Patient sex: M
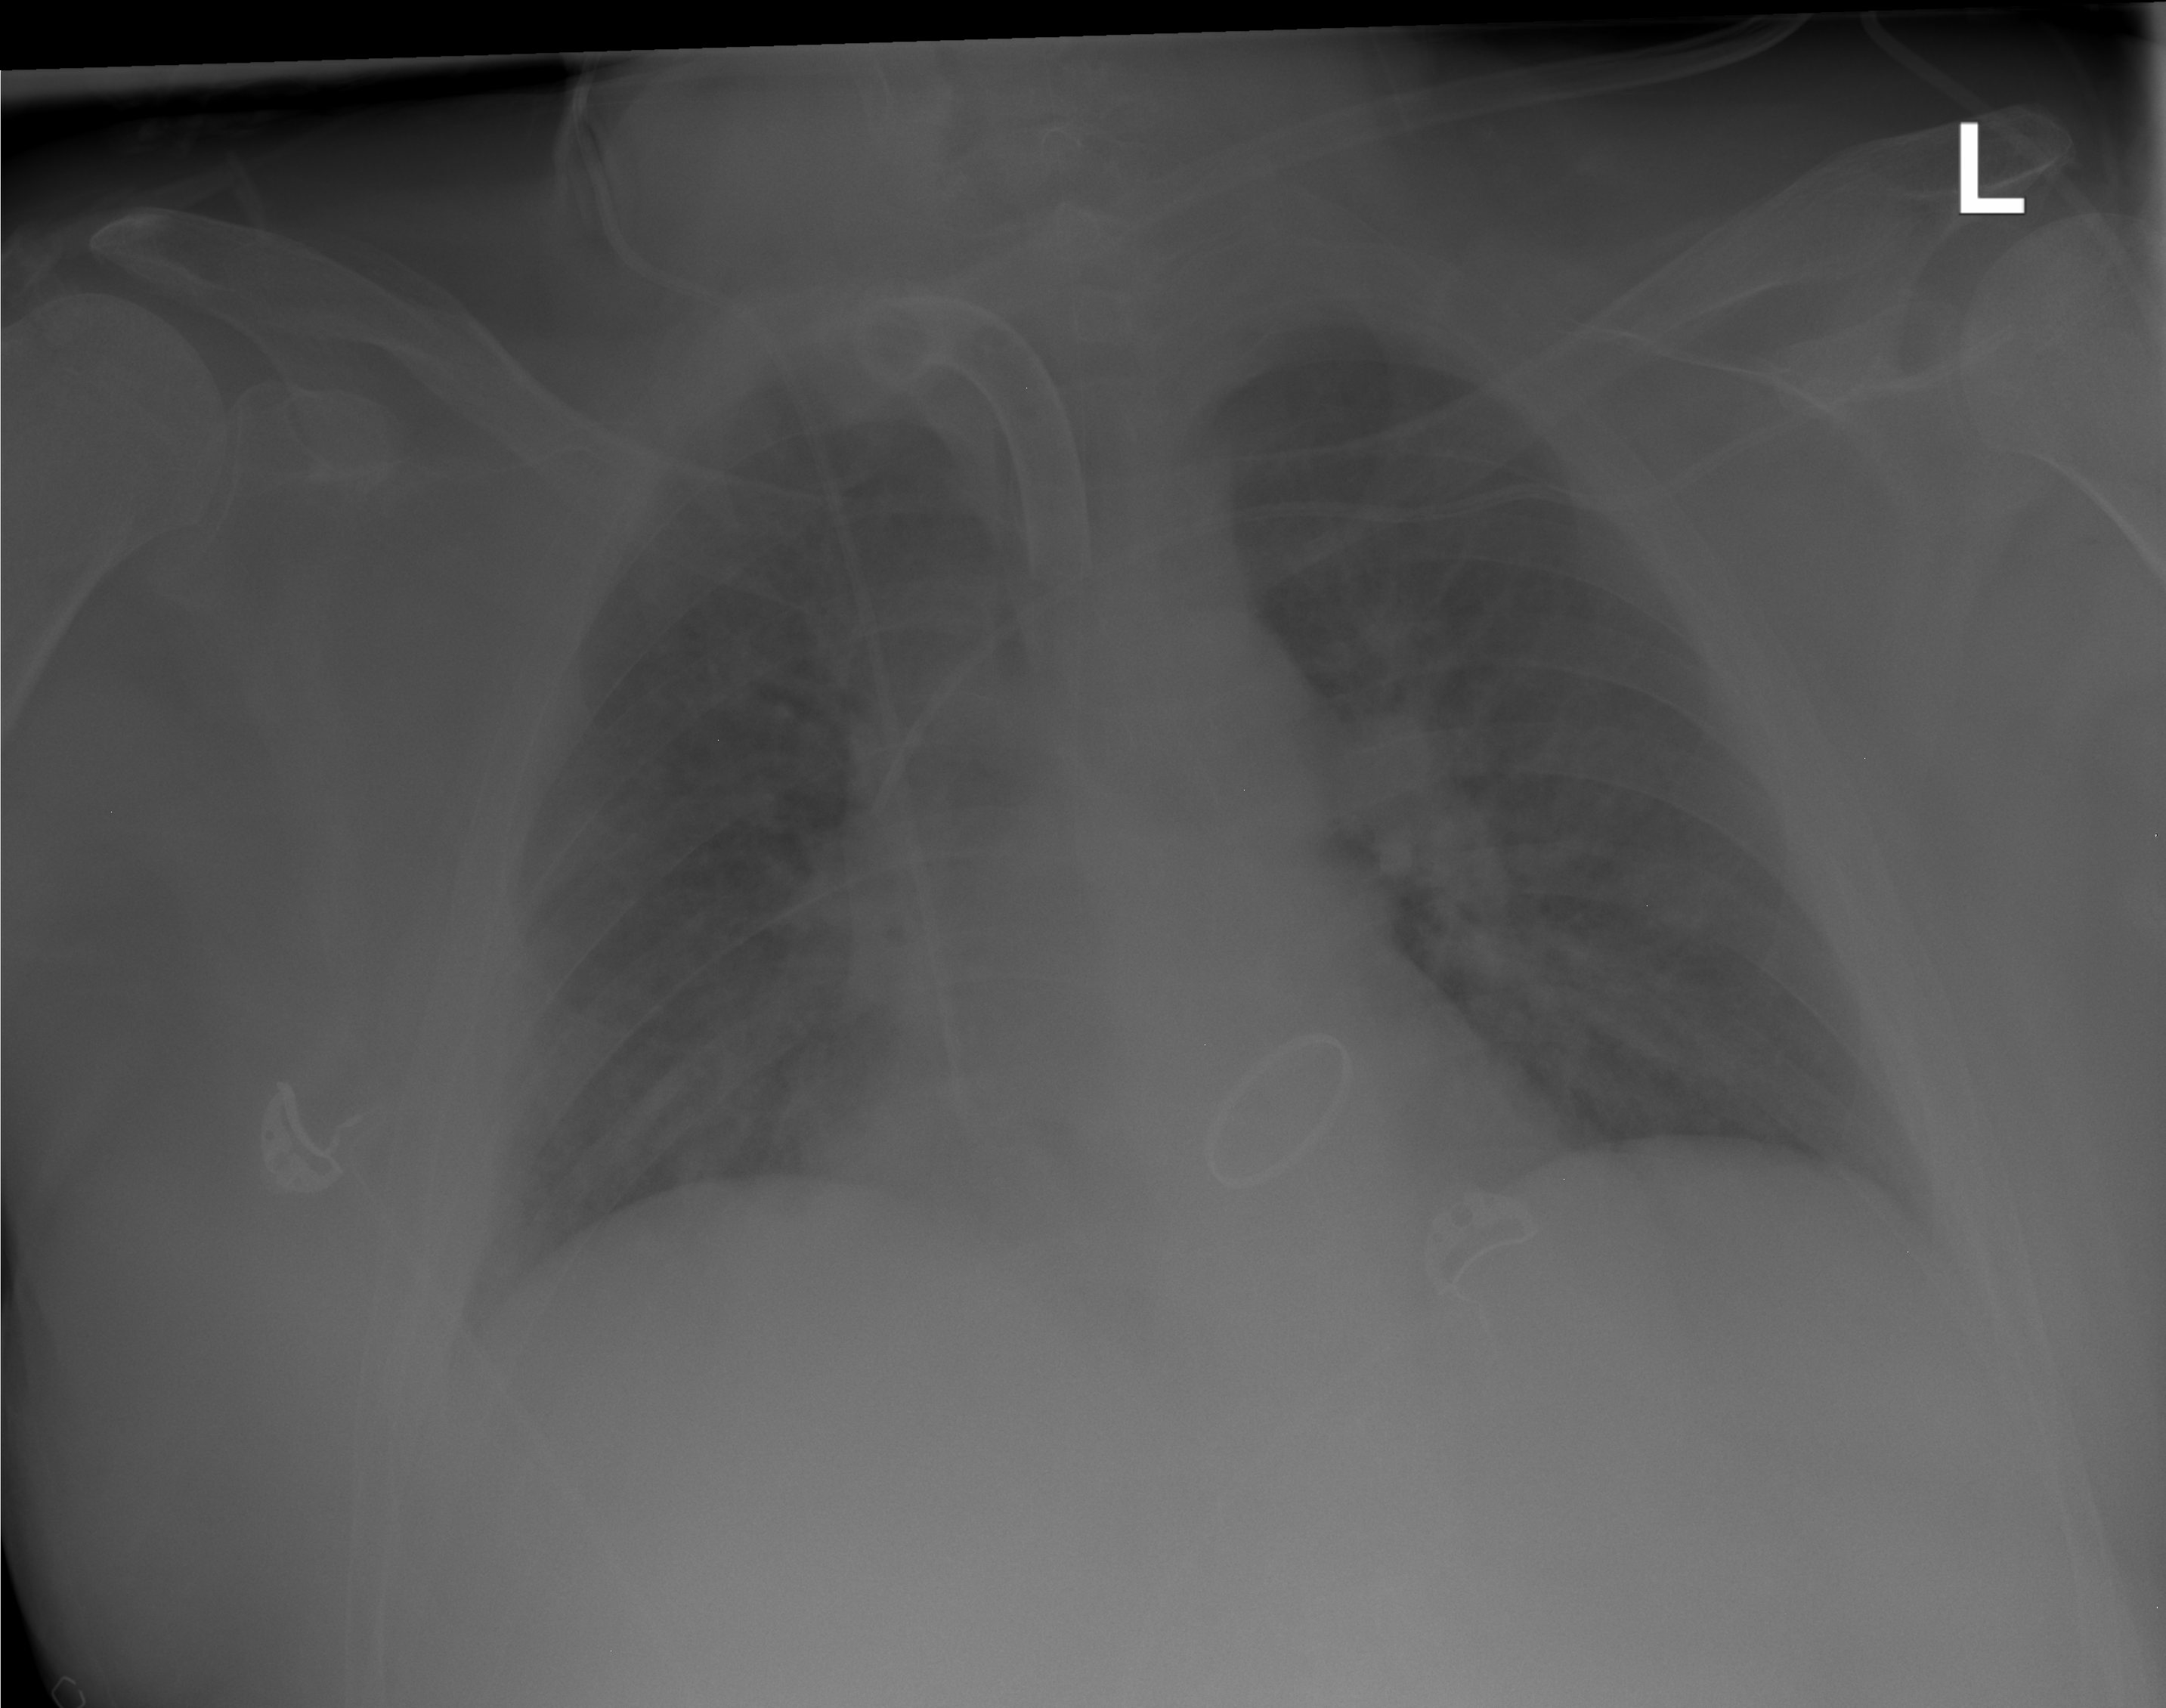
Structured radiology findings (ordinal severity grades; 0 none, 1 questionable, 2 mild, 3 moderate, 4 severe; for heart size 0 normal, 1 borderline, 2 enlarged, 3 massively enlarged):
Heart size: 2
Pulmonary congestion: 3
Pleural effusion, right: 0
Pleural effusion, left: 0
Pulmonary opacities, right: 0
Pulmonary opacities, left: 0
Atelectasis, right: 0
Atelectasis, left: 0